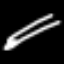
Label: pencil